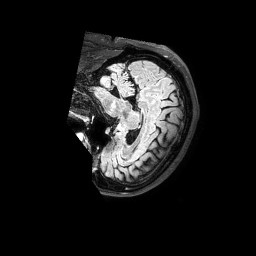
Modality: FLAIR
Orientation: sagittal
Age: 47
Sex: male
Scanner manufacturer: philips
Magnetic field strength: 3 T
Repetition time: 4.8 s
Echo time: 0.275 s